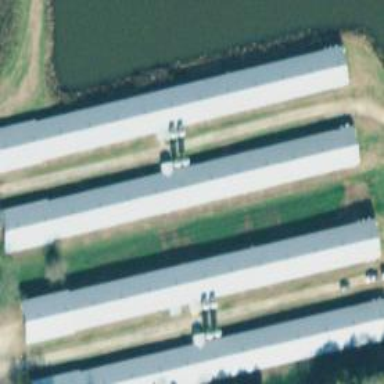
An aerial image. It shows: Poultry house.